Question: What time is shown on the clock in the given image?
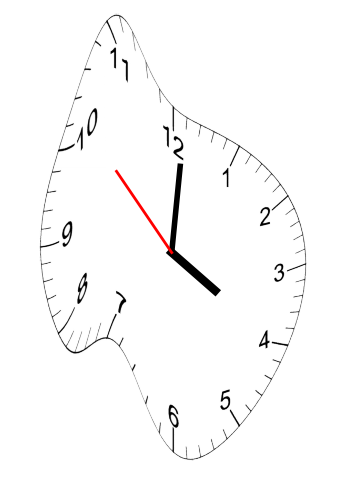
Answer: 04:00:52